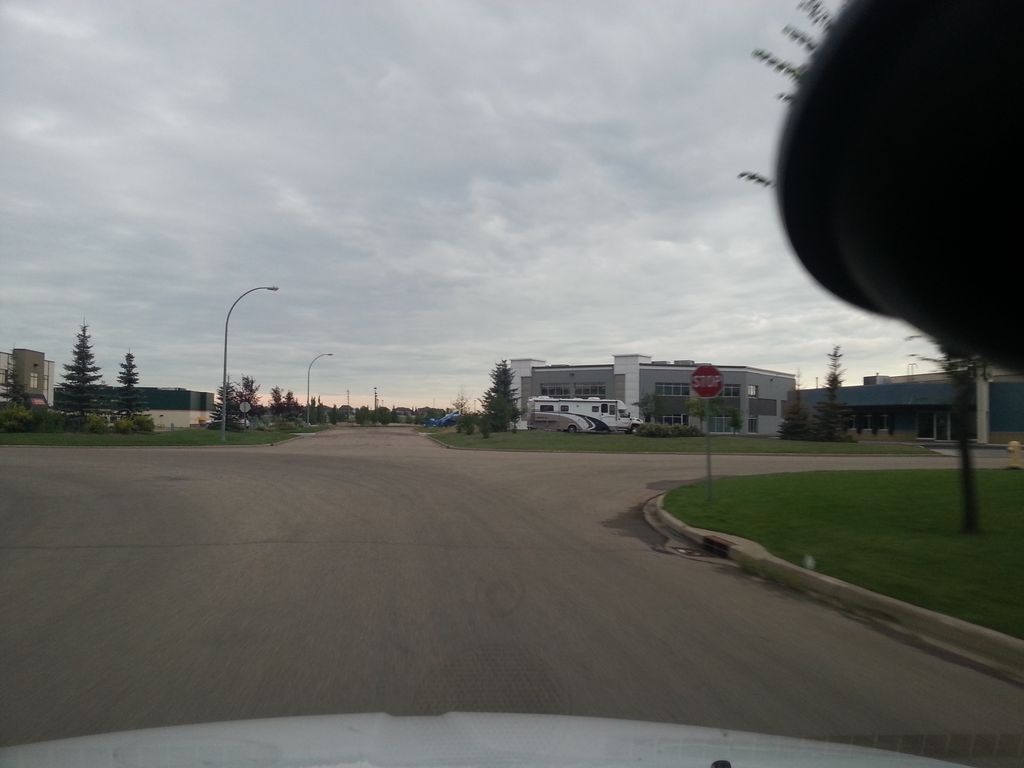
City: edmonton